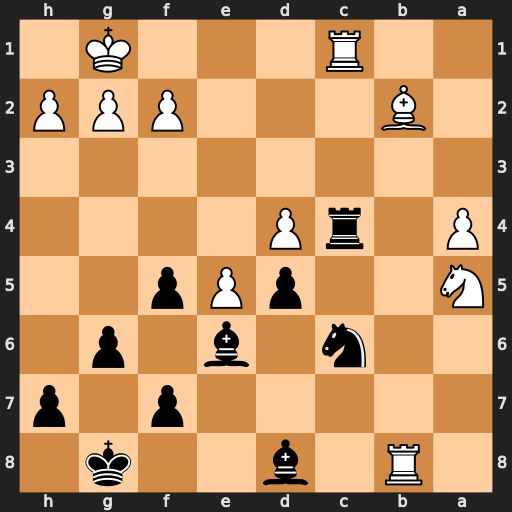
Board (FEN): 1R1b2k1/5p1p/2n1b1p1/N2pPp2/P1rP4/8/1B3PPP/2R3K1
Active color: b
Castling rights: -
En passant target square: -
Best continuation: Rxc1+ Bxc1 Nxb8